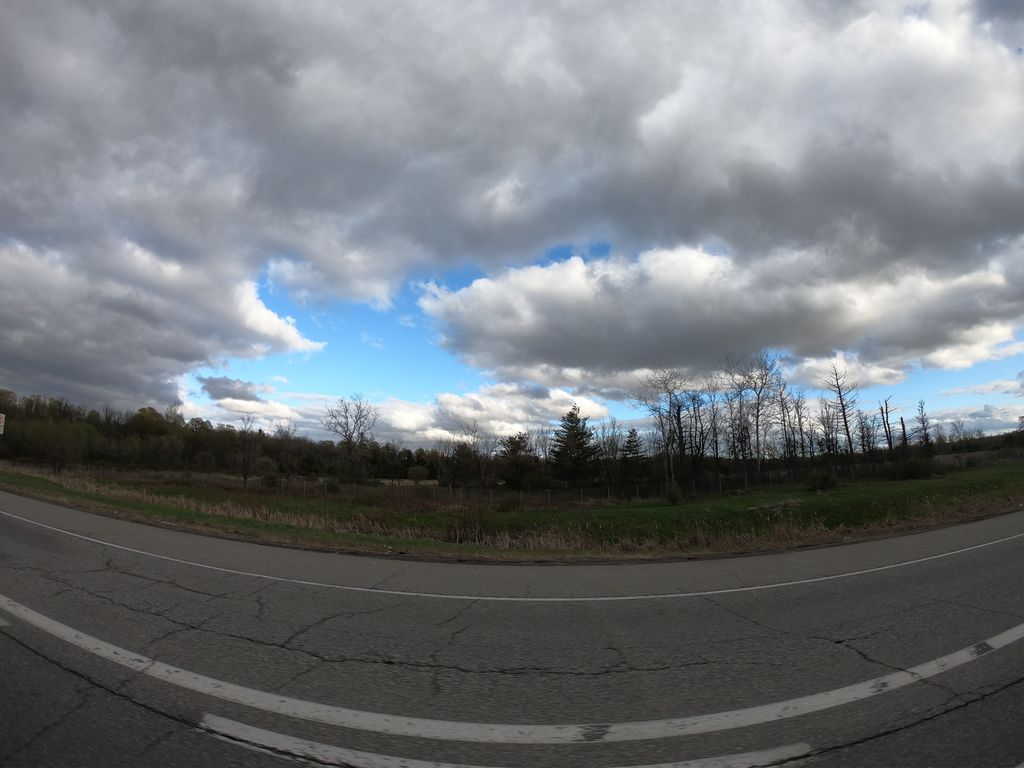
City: ottawa-gatineau